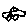
Label: car